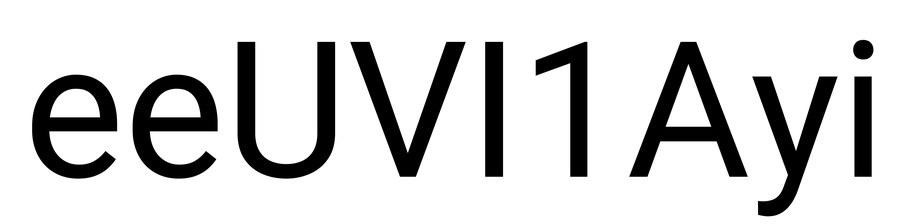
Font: Roboto_Regular